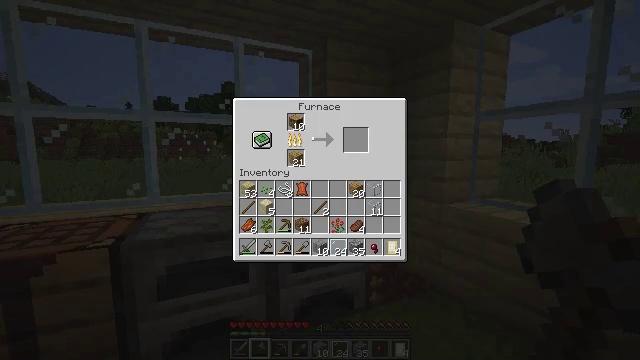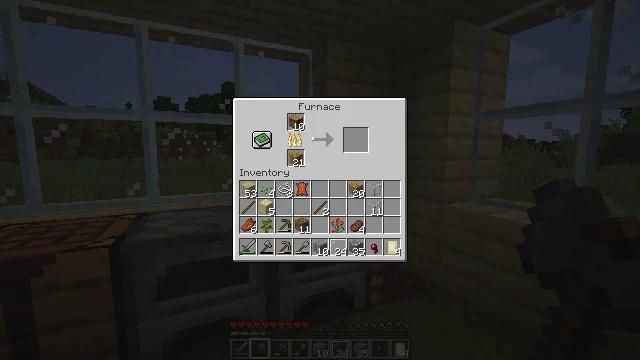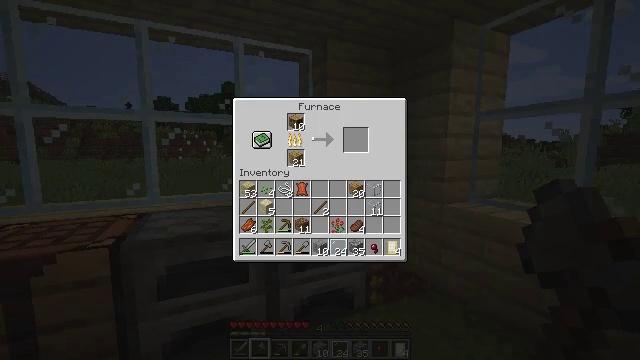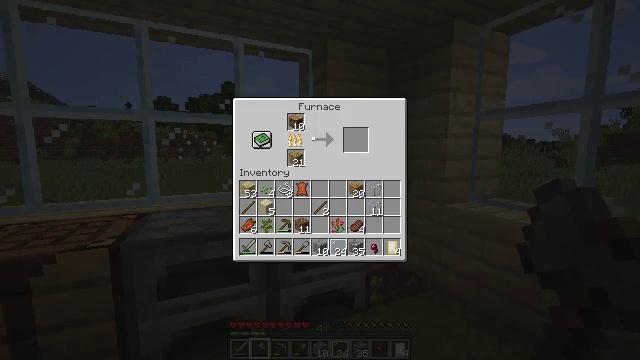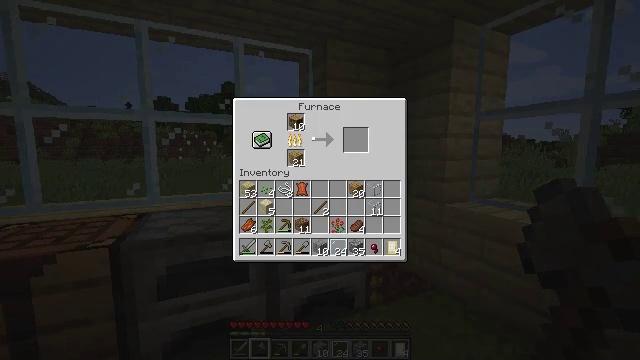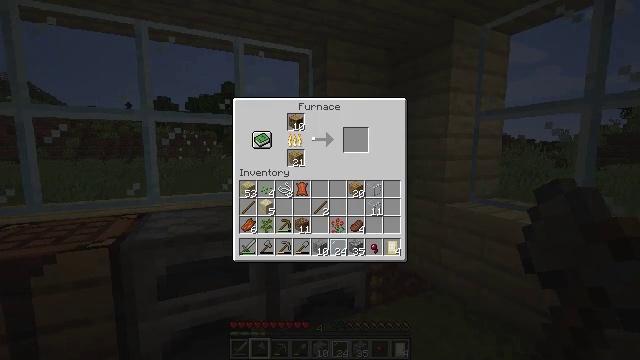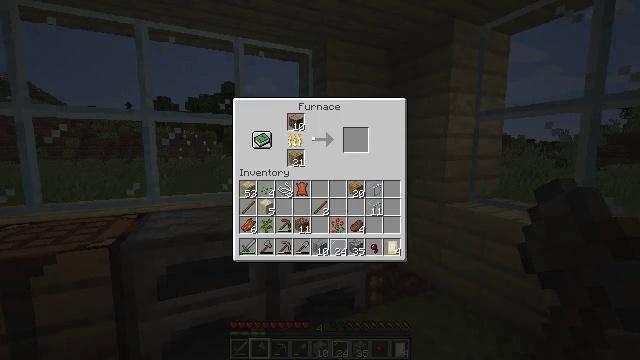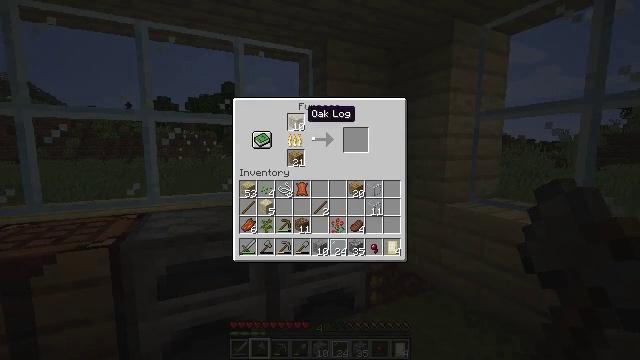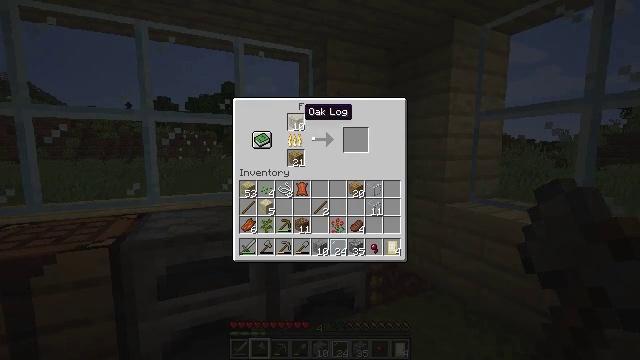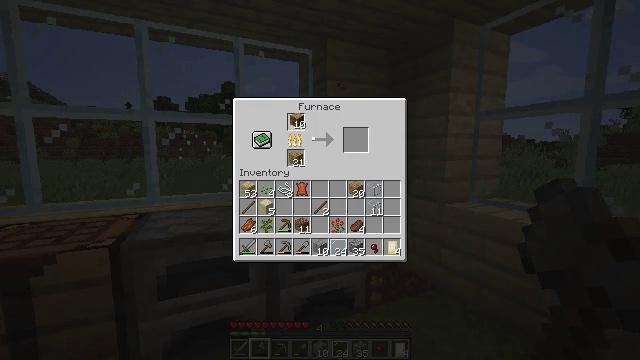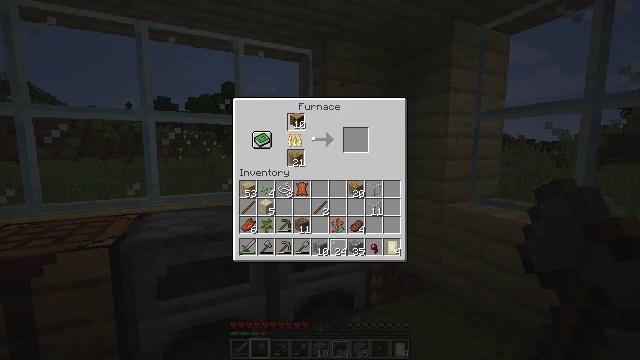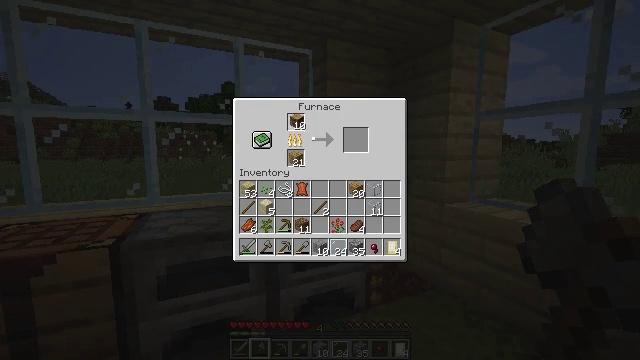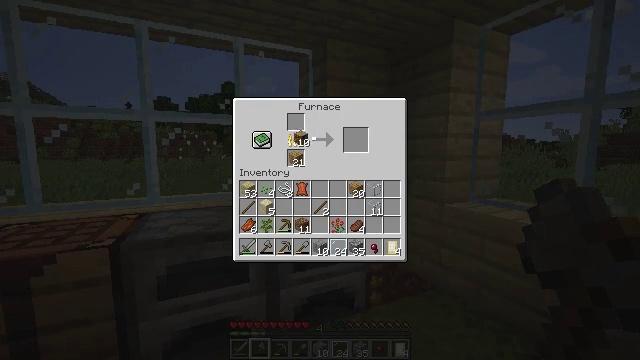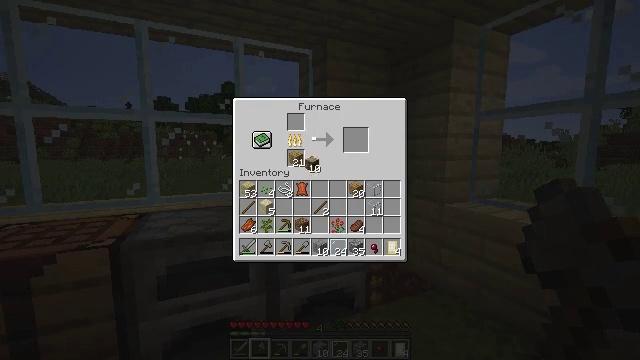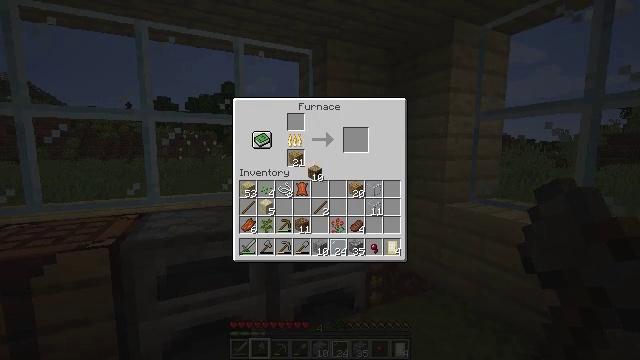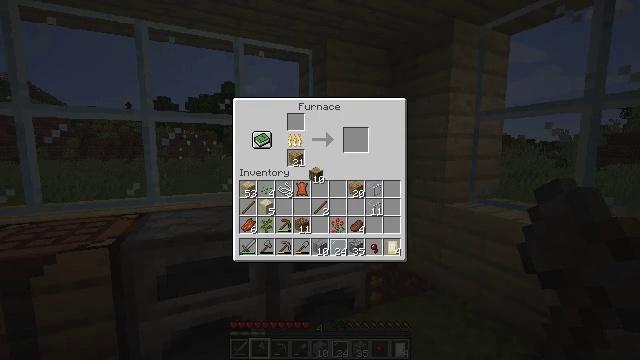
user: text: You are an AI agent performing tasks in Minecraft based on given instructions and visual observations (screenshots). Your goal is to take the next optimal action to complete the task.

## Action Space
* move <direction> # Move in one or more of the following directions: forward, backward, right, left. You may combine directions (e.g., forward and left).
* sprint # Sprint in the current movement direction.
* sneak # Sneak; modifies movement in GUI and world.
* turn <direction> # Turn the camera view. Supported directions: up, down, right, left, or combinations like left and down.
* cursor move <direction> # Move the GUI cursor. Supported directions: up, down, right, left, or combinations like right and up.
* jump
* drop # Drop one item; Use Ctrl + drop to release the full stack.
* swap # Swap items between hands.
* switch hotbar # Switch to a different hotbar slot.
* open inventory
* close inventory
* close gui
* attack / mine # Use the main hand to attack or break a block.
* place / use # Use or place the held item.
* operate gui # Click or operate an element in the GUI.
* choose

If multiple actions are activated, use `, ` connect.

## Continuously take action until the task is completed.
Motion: motion action
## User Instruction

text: Use the furnace to make cooked mutton.
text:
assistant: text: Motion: no_op
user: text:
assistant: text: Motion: no_op
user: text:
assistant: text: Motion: no_op
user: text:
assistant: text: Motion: no_op
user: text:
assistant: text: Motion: no_op
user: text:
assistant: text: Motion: no_op
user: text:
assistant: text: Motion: no_op
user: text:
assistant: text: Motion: no_op
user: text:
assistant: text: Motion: operate gui
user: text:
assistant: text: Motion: operate gui
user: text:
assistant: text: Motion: operate gui
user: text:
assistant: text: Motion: cursor move down
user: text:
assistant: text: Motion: cursor move right and down
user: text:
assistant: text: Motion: cursor move down
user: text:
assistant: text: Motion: no_op
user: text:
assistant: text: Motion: no_op
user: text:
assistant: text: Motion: cursor move down
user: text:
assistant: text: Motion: cursor move down
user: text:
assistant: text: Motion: operate gui
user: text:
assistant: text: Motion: operate gui
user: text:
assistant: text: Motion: operate gui
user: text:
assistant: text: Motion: operate gui
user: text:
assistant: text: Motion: operate gui
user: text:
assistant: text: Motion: operate gui
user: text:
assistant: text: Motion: operate gui
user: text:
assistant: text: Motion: operate gui
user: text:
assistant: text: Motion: operate gui
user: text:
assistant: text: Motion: operate gui
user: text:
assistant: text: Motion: operate gui
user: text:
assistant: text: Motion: no_op